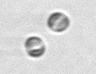
Label: Thalassiosira_sp_aff_mala